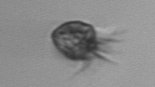
Label: Ciliophora